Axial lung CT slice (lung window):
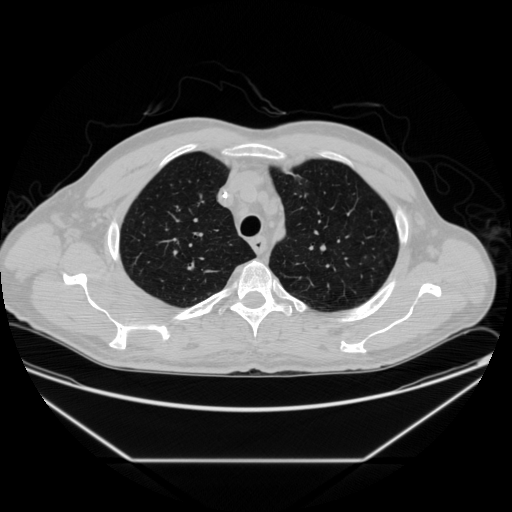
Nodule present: no